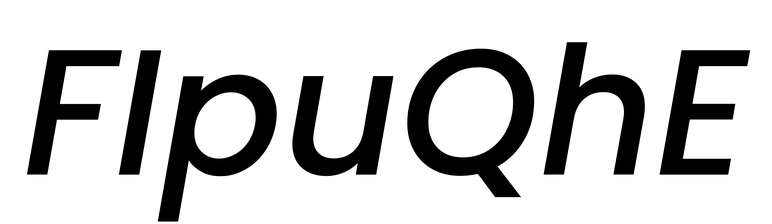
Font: Poppins-MediumItalic